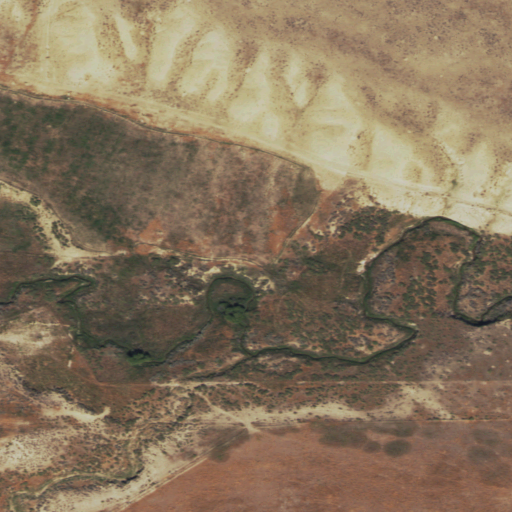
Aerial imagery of valley in Wyoming named Coalmine Draw containing shrub, grassland, pasture, deciduous forest, and open development